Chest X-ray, PA view. Patient: 61 years old, sex M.
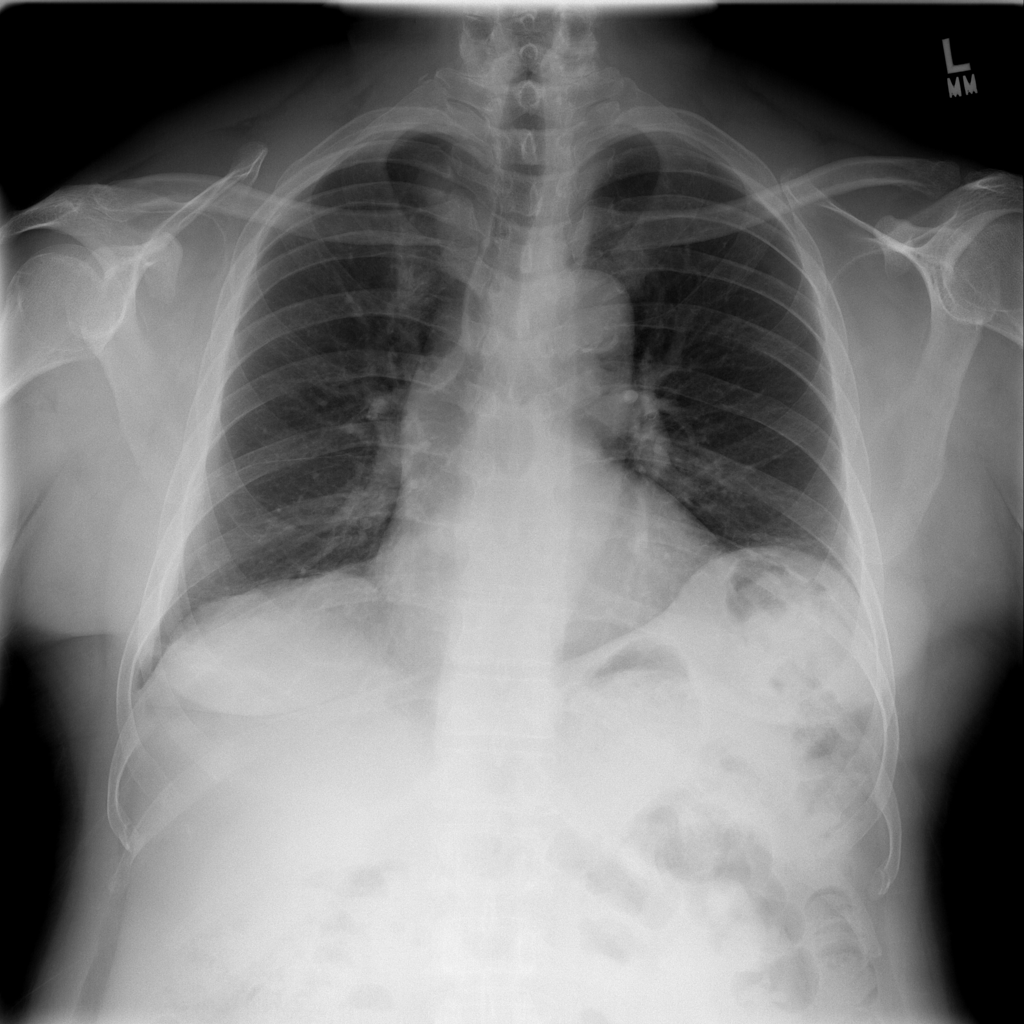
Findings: No Finding